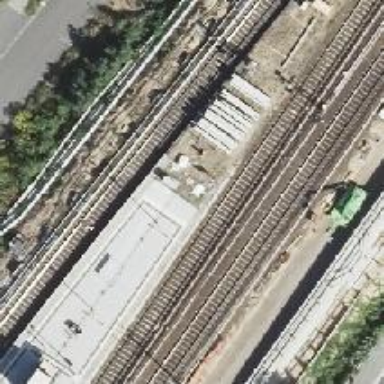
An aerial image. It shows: Electrified light rail railway.